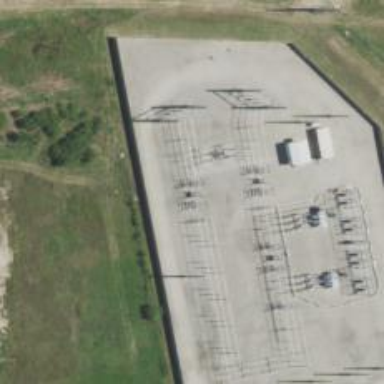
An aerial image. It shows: Switch used for power control.